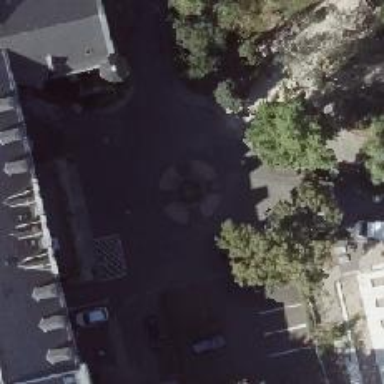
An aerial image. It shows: Fountain.